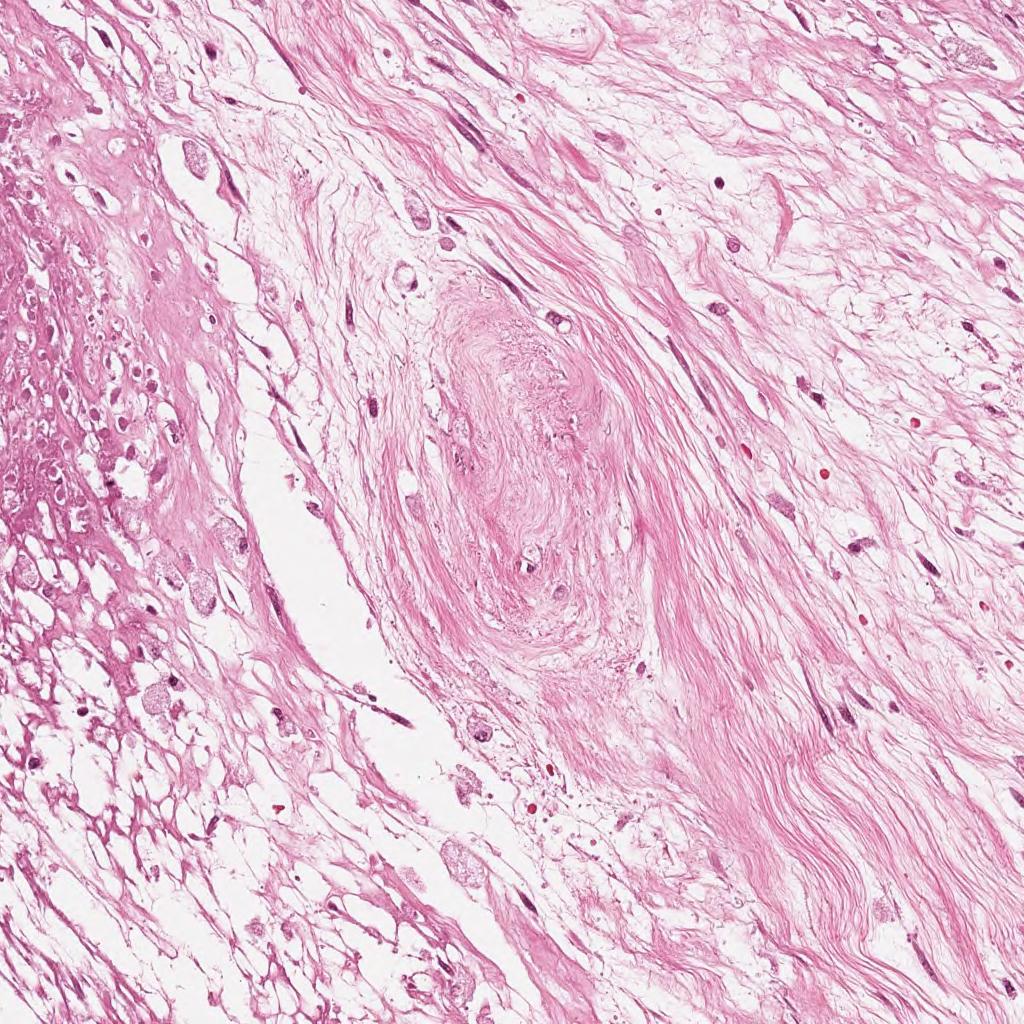
Label: Non-Viable-Tumor